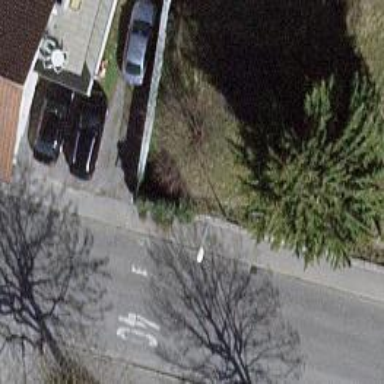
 serving as platform for public transportation."